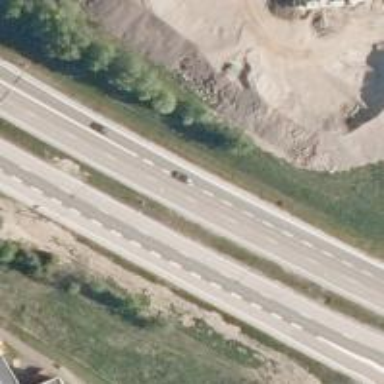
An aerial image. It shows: Motorway junction.